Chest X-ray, AP view. Patient: 47 years old, sex M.
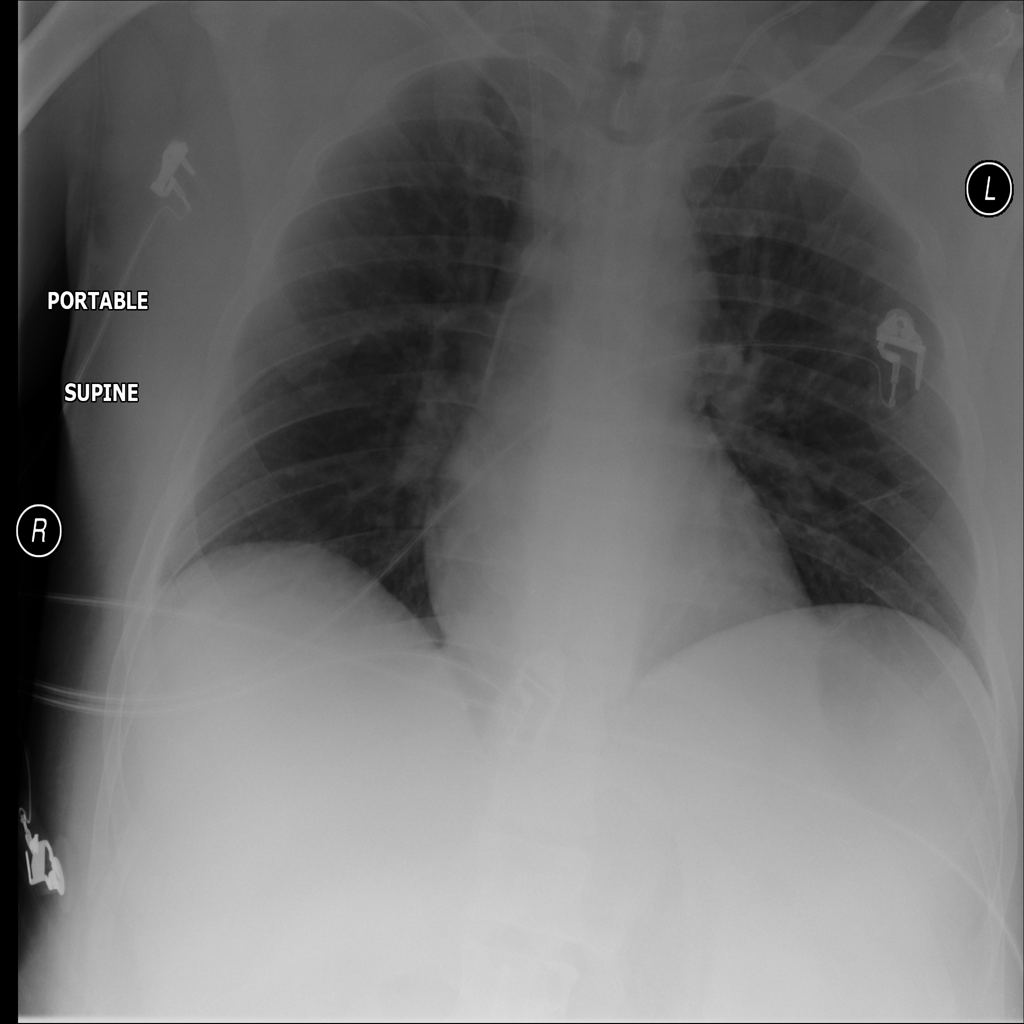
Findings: Atelectasis